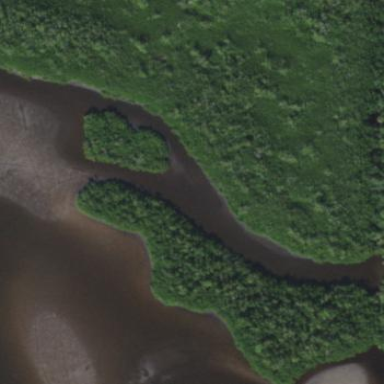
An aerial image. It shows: Wetland area with mangrove vegetation.